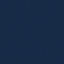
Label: SeaLake